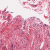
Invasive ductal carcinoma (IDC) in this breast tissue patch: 0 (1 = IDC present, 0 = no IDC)